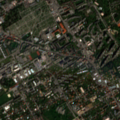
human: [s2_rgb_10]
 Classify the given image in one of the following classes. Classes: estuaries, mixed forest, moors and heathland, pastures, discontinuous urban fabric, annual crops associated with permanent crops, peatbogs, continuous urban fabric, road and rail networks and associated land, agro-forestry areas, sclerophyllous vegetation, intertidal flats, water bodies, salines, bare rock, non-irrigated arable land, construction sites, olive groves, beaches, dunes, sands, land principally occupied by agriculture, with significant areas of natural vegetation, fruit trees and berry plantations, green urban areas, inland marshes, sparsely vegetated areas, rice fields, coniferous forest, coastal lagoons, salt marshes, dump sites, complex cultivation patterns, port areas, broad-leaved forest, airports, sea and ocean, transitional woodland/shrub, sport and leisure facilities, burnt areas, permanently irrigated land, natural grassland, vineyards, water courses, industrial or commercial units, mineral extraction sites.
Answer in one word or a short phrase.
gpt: discontinuous urban fabric, green urban areas